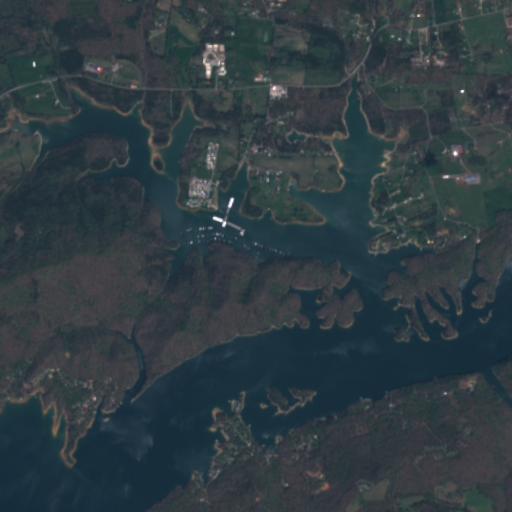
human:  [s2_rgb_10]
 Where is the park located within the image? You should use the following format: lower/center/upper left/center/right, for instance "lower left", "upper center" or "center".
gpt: The park is located in the upper left of the image.
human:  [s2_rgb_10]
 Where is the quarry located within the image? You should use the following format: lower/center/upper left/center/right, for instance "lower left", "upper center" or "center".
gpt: There is no quarry in the image.